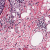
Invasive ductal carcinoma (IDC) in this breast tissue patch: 1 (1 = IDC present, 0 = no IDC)